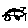
Label: car